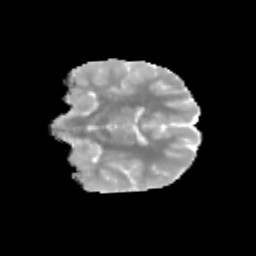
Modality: MD
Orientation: coronal
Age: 10
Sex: male
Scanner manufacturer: siemens
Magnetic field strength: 3 T
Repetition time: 3.8 s
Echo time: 0.07 s